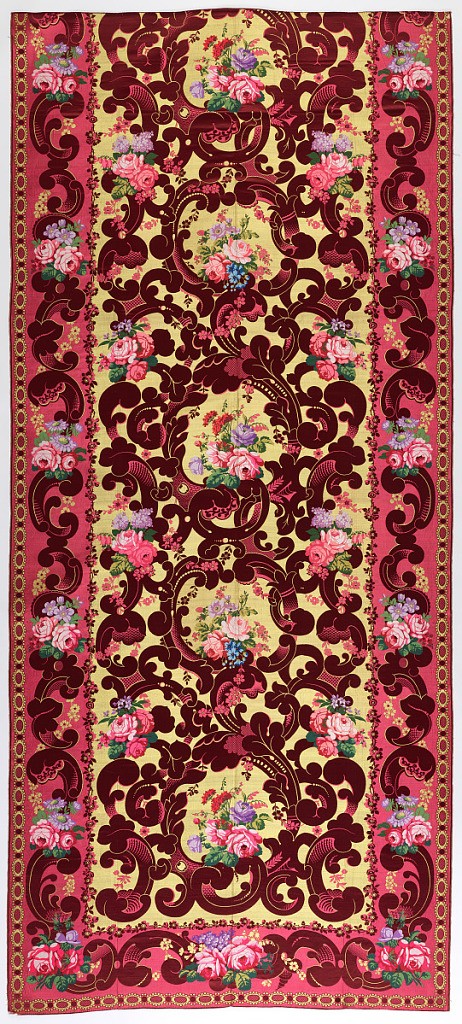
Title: Hanging
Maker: Maison Mathevon et Bouvard, French
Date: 1850–1875
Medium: silk Technique: lampas; 7&1 satin weave supplemented by a 1S2 twill weave (interlaced connection a 2S1 twill). There are two continuous wefts in each shed of the twill: yellow for the background, and red to create the effect of damask. All other colors are brocaded.
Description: The field is filled with an exuberant swirl of leaves in two tones of red supporting bunches of flowers in bright colors, roses predominating, with a yellow background. There is a 12.5 inch border around the bottom and two sides.